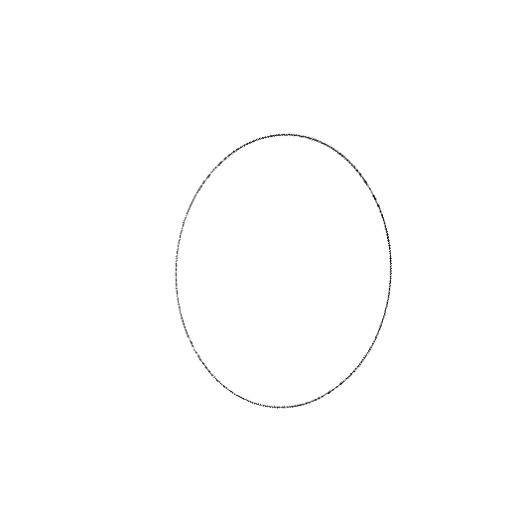
Crossing number: 0